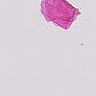
Metastatic tissue present: no